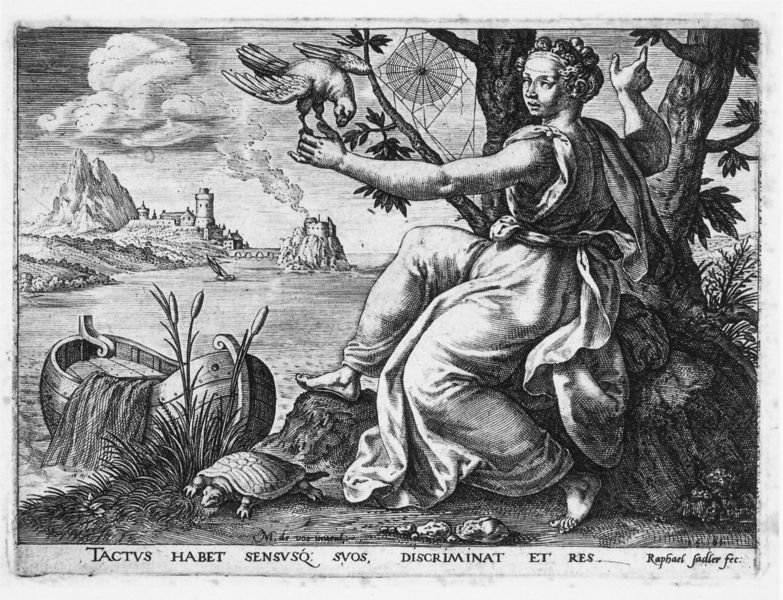
Titel: Das Fühlen; aus: Die fünf Sinne
Künstler: Maarten de Vos
Schlagwörter: adler, baum, berg, felsen, flügel, fuß, hand, himmel, mann, meer, vogel, wasser, weiß, wolken, bäume, fluss, landschaft, see, stadt, ufer, blumen, finger, frau, frisur, grau, haar, schwarz, zeichnung, gras, tier, tiere, tuch, wolke, arm, falten, halten, stein, baumstamm, felder, horizont, natur, schilf, stamm, brücke, gewässer, rauch, insel, gewand, haare, person, pflanzen, locken, boot, kahn, turm, schiff, schrift, berge, gebirge, hang, grafik, industrie, brand, dampf, farn, faltenwurf, flucht, buch, burg, türme, festung, barfuß, fus, druck, schnitt, radierung, stich, schwarzweiß, voluten, stark, femme, papagei, kupferstich, schildkröte, arbre, netz, allegorie, montagne, port, latein, lateinisch, ile, nuage, chateau, toile, oiseau, fischernetz, museln, mer, ausgesetzt, spinnennetz, filet, raphael, fumee, bateau, rive, ocean, hebend, spinnweb, tortue, brückesteine, borde, araigné, toile d'aragne